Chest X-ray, PA view. Patient: 65 years old, sex F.
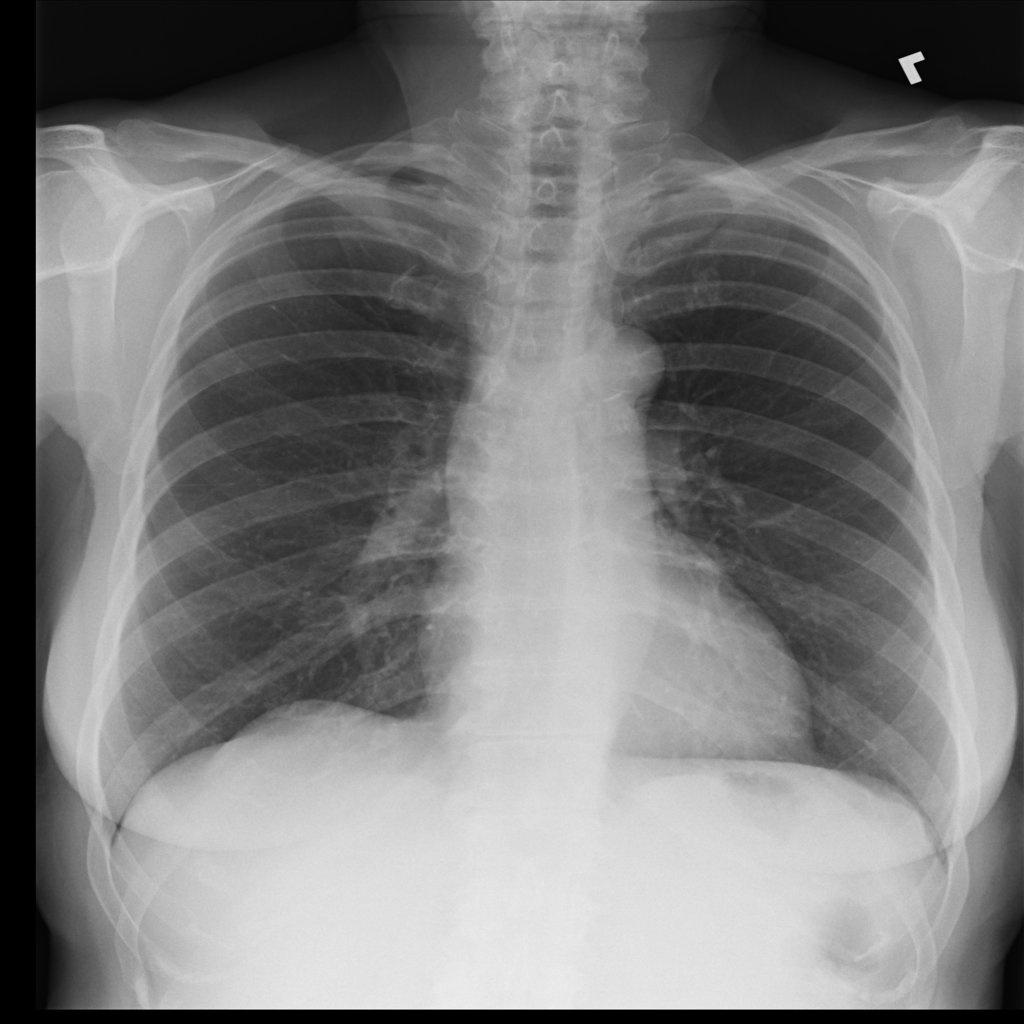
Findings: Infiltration